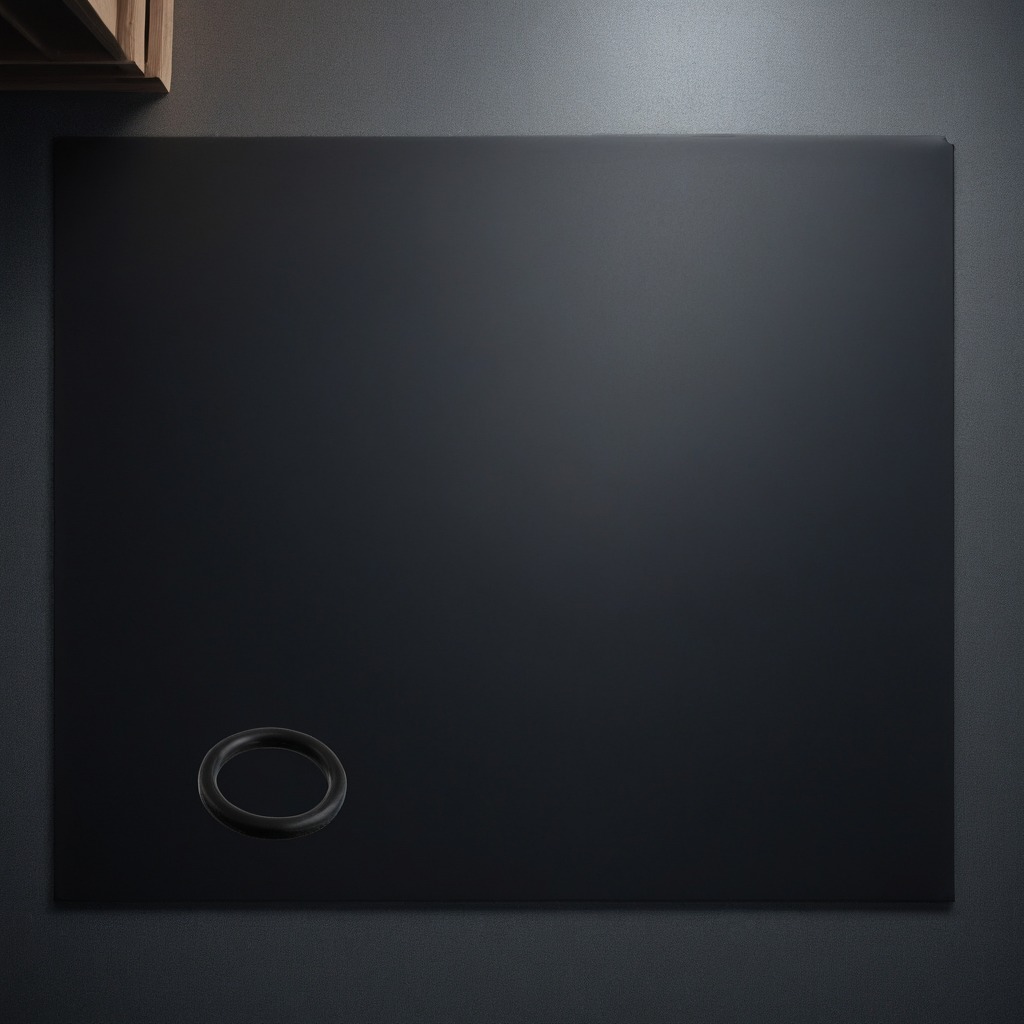
A rubber O-ring is lying on the tabletop.